Question: I'm developing wizard kind screens for my application, where user will provide some data which will be send to a server. When user is waiting for response I wish to have a loader like android shows for the device first time setup. It's green (or blue) chunks of running stripes.
Does anybody know how to bring them to my app desirably from android's style themes without doing custom animation?

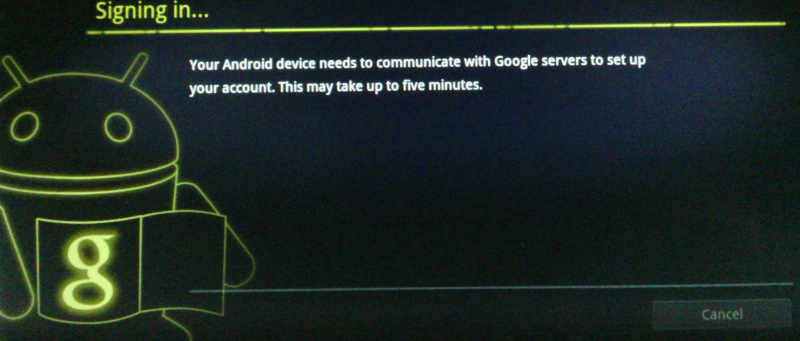
Answer: THat must be a ProgressBar.
'''
<ProgressBar
android:id="@+id/scanning_progress_bar"
android:layout_width="match_parent"
android:layout_height="wrap_content"
style="?android:attr/progressBarStyleHorizontal" />
'''